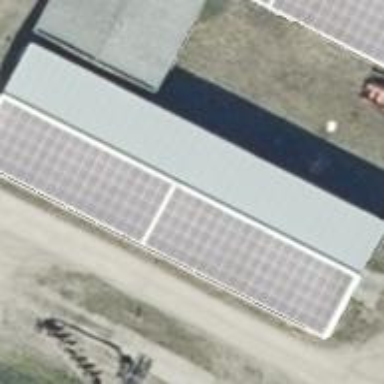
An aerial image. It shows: Solar photovoltaic panel generator producing electricity in small installation.